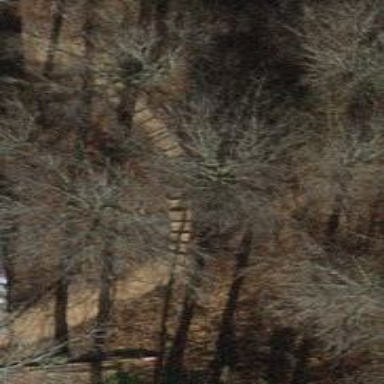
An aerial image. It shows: Road with steps.